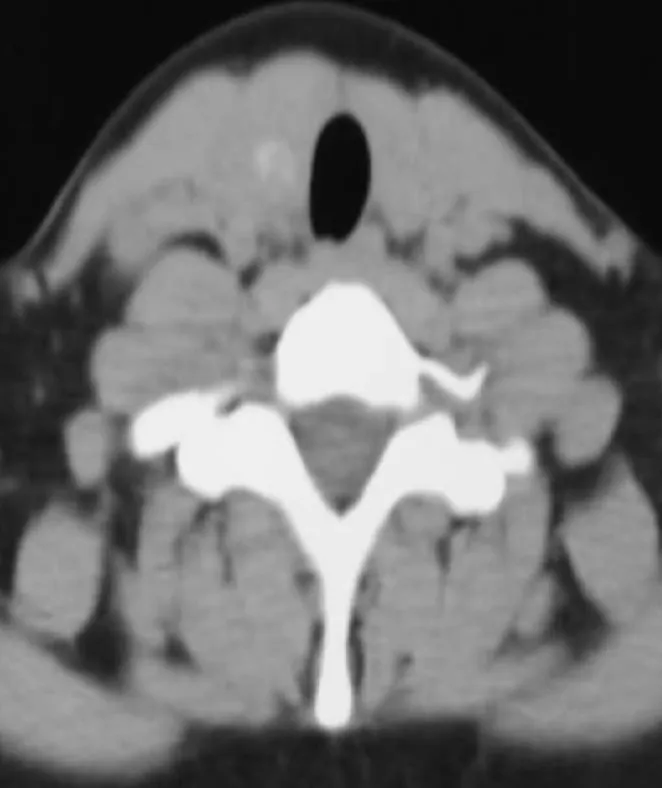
A 16 year old girl with bilateral papillary thyroid carcinoma. (A) Axial enhanced CT neck showing enhancing mass lesion involving right thyroid lobe. The left lobe appears to be normal in CT scan.
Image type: radiology (ct)